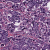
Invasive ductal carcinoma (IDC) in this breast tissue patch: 1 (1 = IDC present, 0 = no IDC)